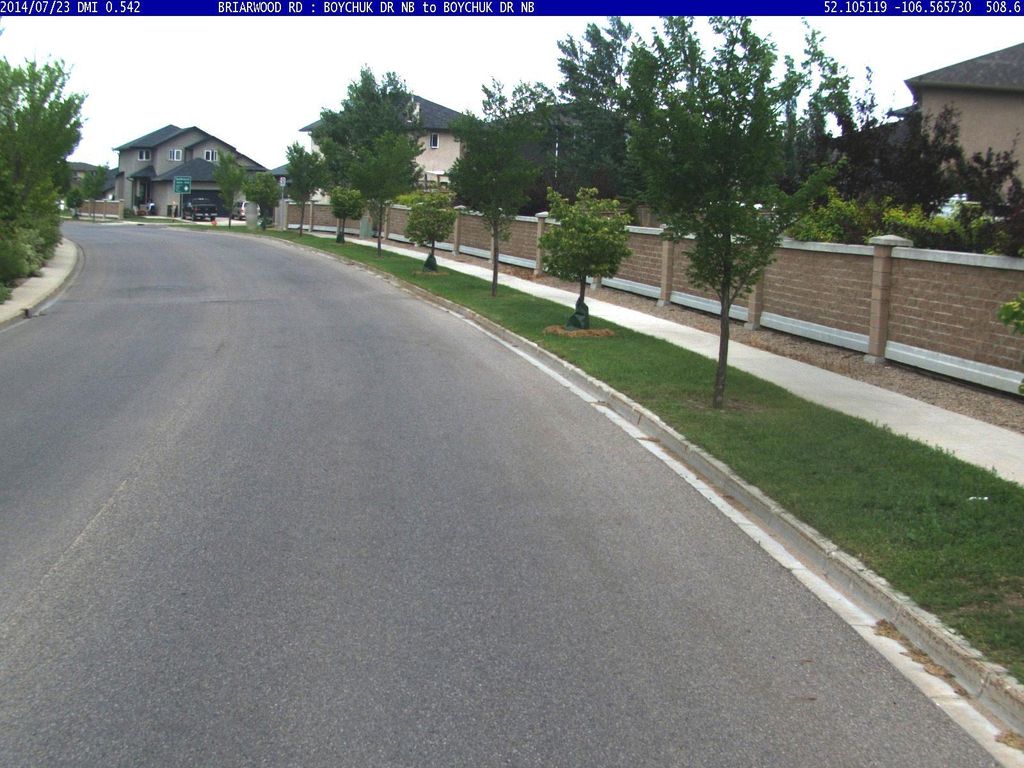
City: saskatoon